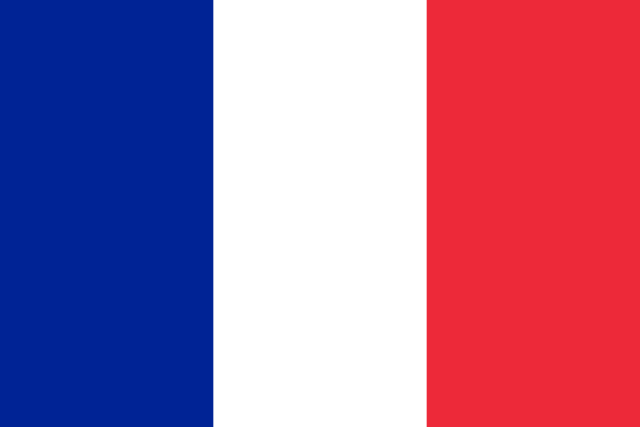
Country: France
Country code: fr